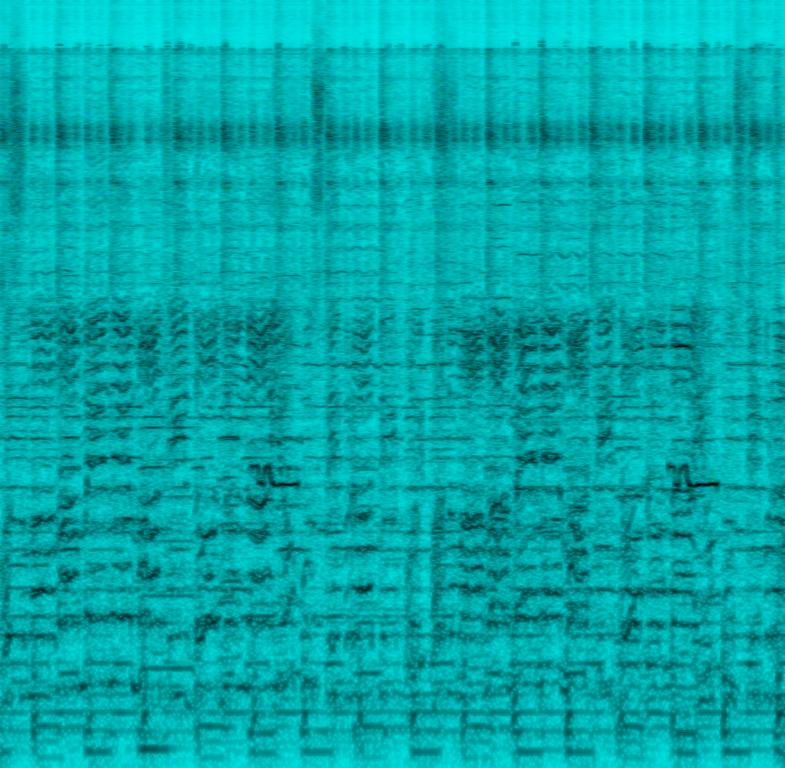
A female choir is singing a melody. The instruments are playing the same melody. The percussion- section contains a bassline being played along with a tambourine. This song may be playing at a public folkfest.